Question: I've been researching for quite a while and I cannot find the solution to this problem. I need to switch the values of some rows and columns in excel and I saw that I could use transpose, put the array I need to swap and press CTRL+SHIFT+ENTER.
I am doing that but the result is that it just copies a single cell, the 1st one, nothing happens to the other ones selected in the array.
I am using Office 2010 and this is the result. Any idea what could be happening and how I could fix it?
Thank you!

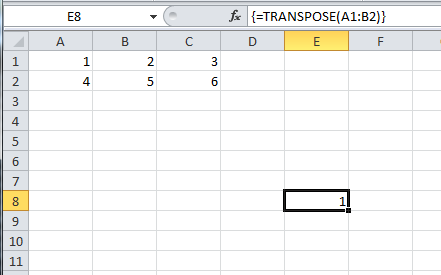
Answer: You need to select a 2 col by 3 rows range before entering the formula, e.g.

The range can be larger - then all result cells not included in the (untransposed) source range are filled witn #N/A; if the result range is too small (like in your example) you get only a subset of your source table transposed.